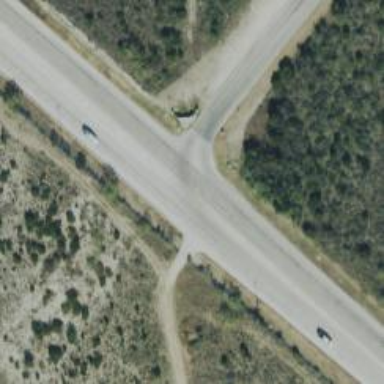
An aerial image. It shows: Secondary road.